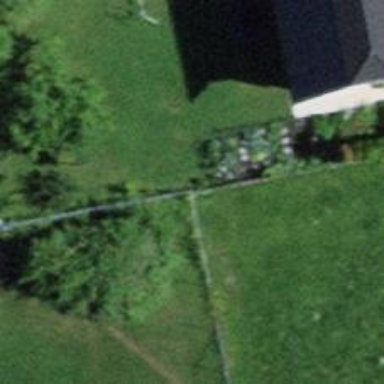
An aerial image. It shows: Fence is in the image.